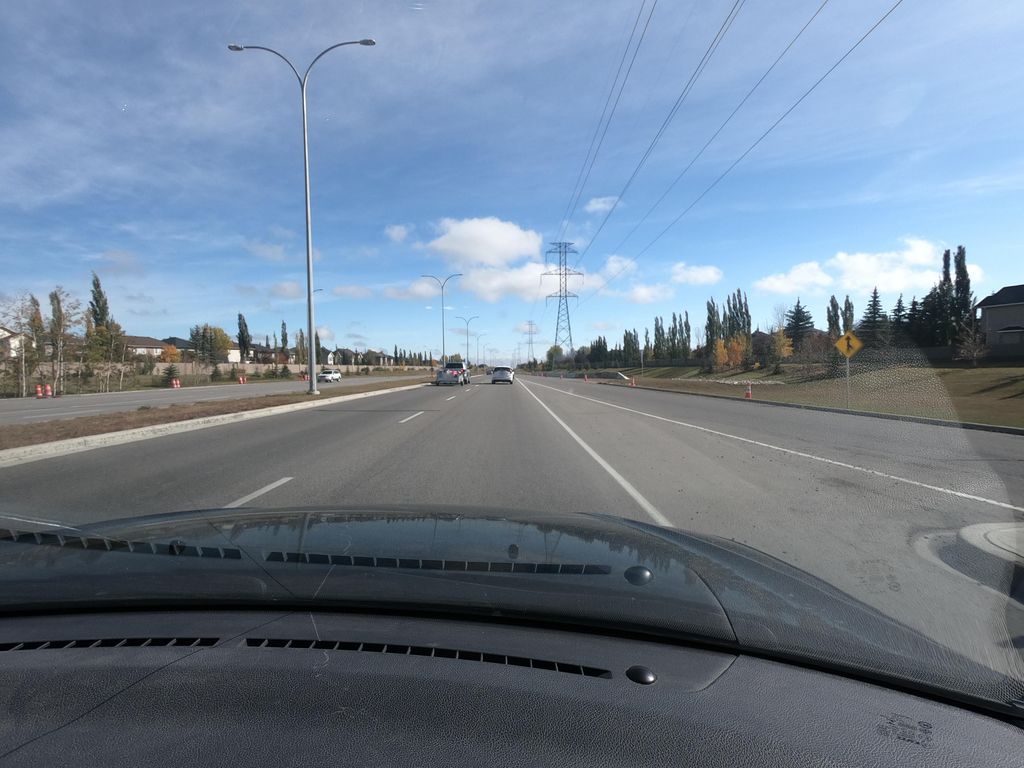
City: calgary